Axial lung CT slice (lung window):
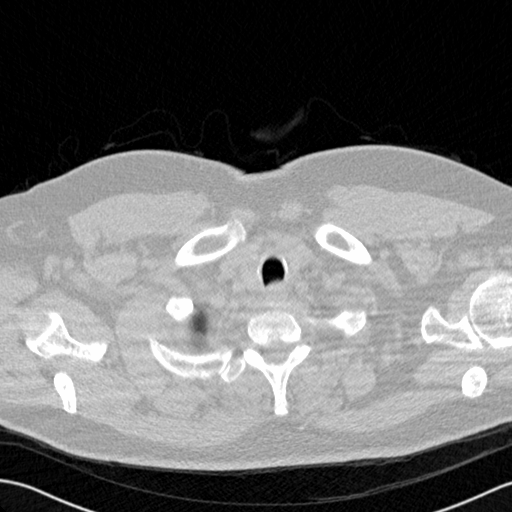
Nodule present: no